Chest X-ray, AP view. Patient: 42 years old, sex F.
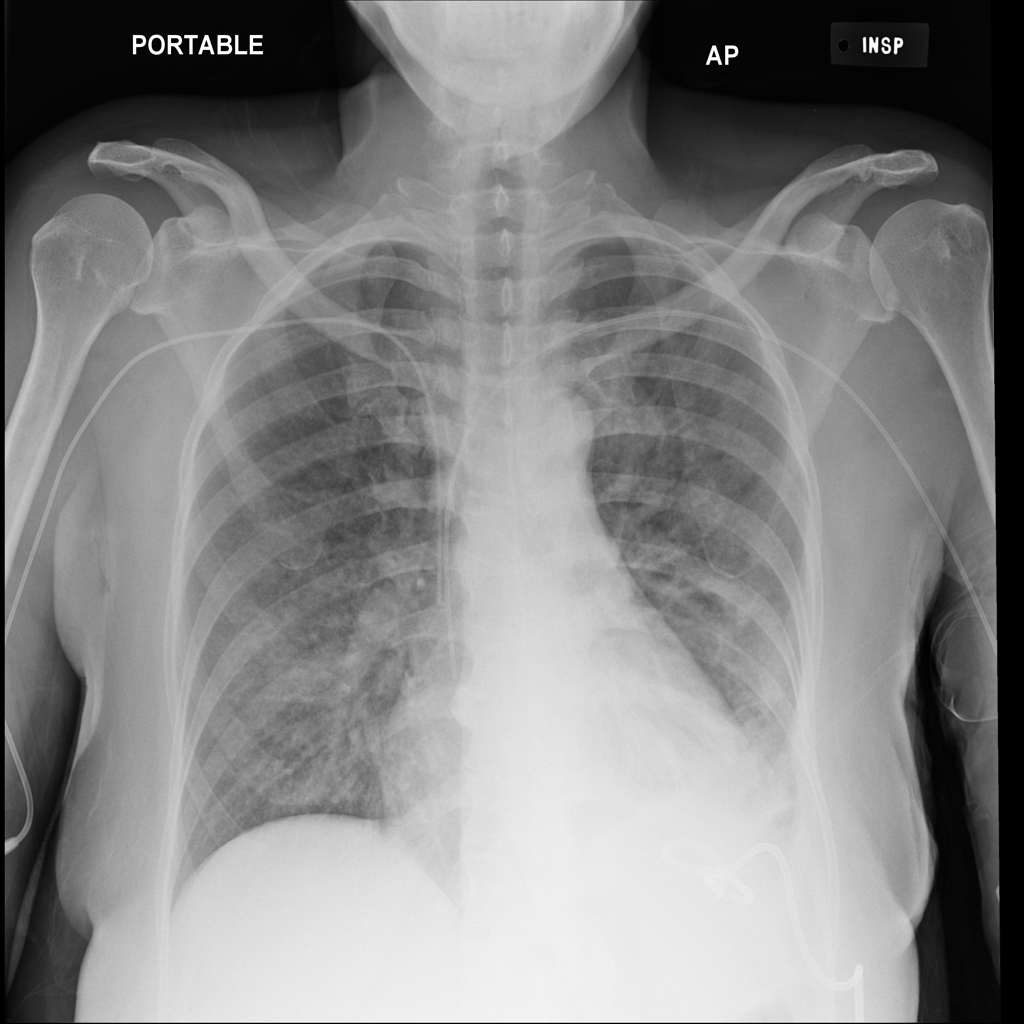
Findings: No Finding